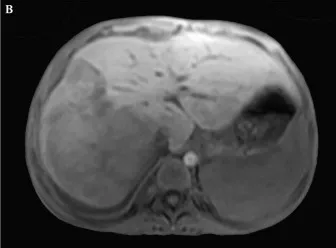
(A, B) Magnetic resonance imaging (MRI) of the abdomen displaying a 10 cm x 7.6 cm, contrast-enhancing, poorly defined, large-sized lesion involving the right hepatic lobe, also initially considered as hepatic malignancy.
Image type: radiology (mri)